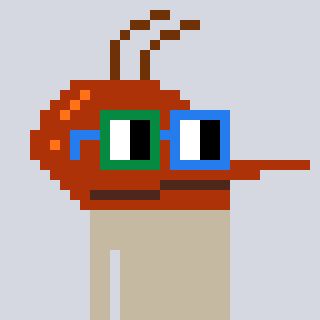
a pixel art character with square green and blue glasses, a mosquito-shaped head and a rust-colored body on a cool background